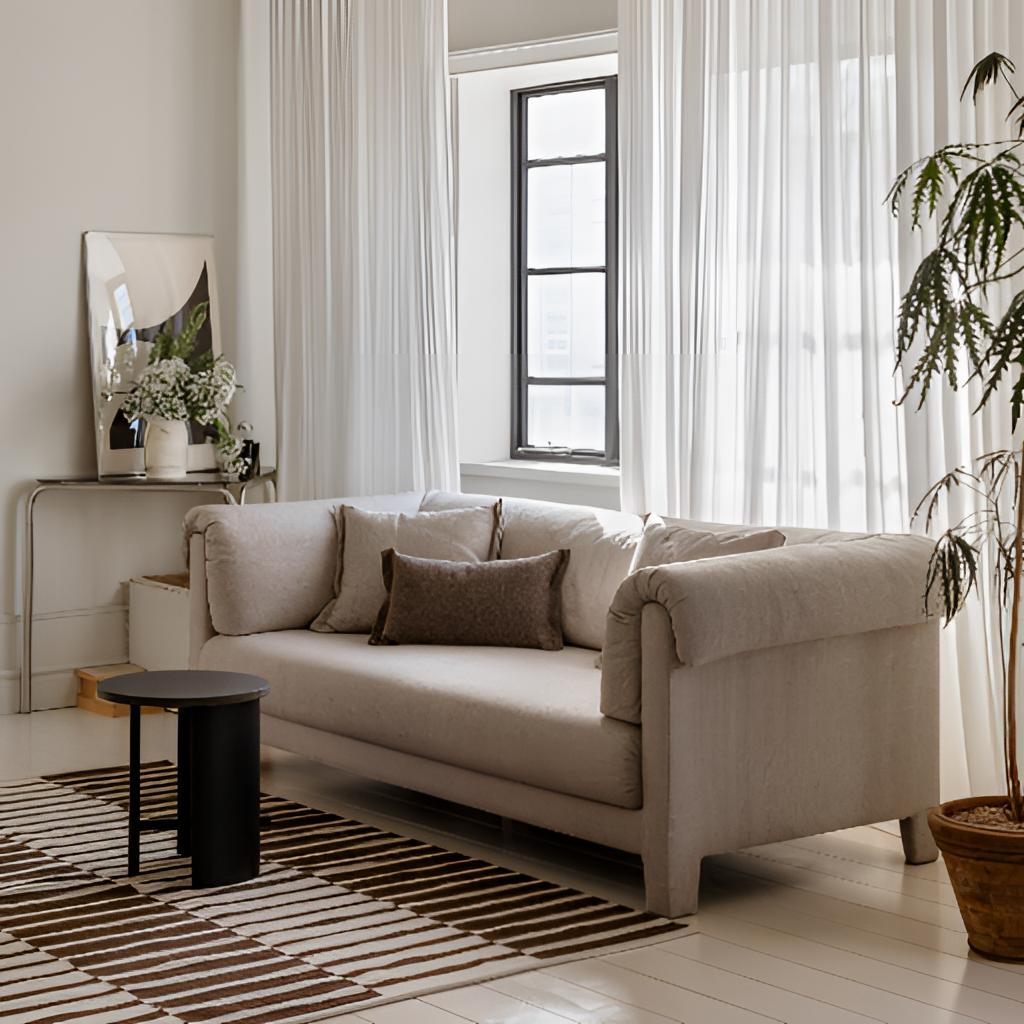
living room, fabric sofa, white wood flooring, with plank pattern, contemporary, paint wallpaper, with solid pattern